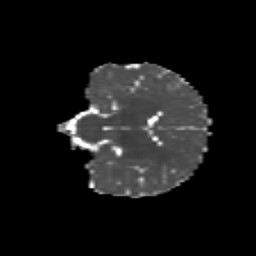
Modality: MD
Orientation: coronal
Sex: male
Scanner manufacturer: siemens
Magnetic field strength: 3 T
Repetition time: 5 s
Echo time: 0.071 s